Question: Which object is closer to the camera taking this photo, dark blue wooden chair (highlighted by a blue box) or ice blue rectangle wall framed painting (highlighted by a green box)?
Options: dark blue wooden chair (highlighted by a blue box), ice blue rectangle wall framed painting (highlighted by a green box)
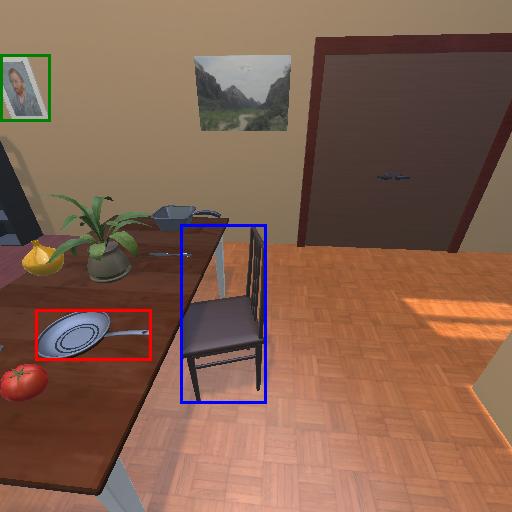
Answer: dark blue wooden chair (highlighted by a blue box)